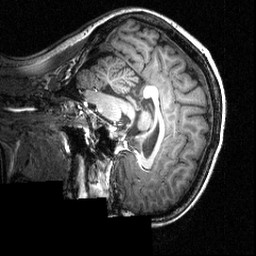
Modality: T1w
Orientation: sagittal
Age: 24
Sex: female
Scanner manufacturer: siemens
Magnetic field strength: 3.951 T
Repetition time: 1.5 s
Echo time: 0.00335 s